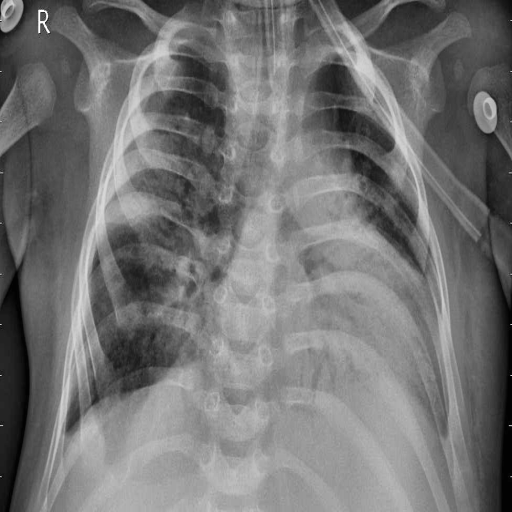
Finding: PNEUMONIA